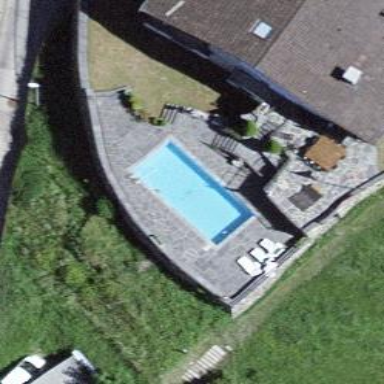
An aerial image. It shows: Swimming pool located in leisure land.